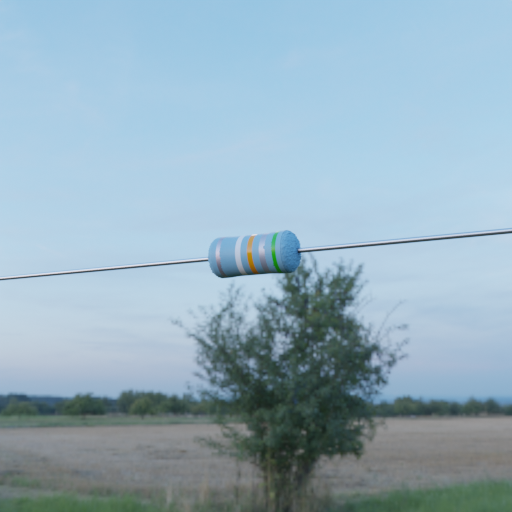
Resistor colour bands (in order): silver, white, orange, silver, green